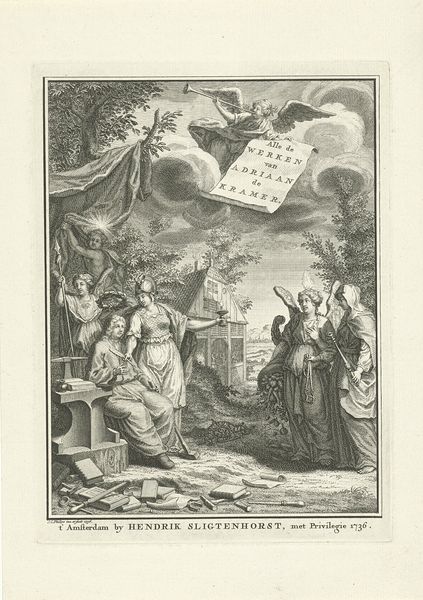
Titel: Minerva overhandigt de schrijfveer aan Adriaan de Kramer
Künstler: Jan Caspar Philips
Standort: Amsterdam
Institution: Rijksmuseum
Schlagwörter: baum, flügel, menschen, holz, engel, schrift, table, druck, text, angels, house, gebote, posaune, black and white, zerbrochen, books, cherub, drink, announcement, jendrik slightenhorst, hendrik